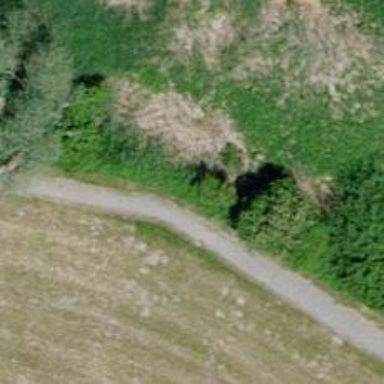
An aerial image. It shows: Unpaved footway.